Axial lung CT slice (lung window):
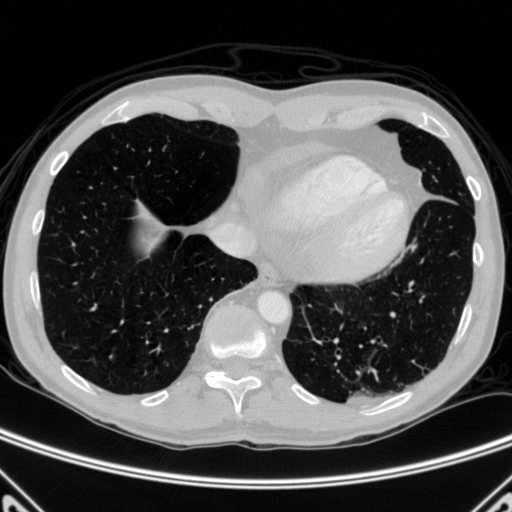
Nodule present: no